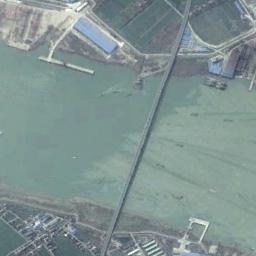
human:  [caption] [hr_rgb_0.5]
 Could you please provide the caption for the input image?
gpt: A slender and straight bridge connects the land on both sides of the turquoise water  There are many residential areas and green farmland on the land .

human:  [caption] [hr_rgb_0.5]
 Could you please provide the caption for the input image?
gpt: There is a bridge over the river between some buildings and farmlands .

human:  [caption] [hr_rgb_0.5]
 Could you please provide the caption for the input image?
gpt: On one side of the river, There are farmland  And on the other side, There are settlements .

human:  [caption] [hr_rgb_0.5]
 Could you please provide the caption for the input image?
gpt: A bridge built on a green river and some harbors on one side of the river .

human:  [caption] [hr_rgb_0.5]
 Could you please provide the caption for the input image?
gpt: A blue building is beside the bridge .